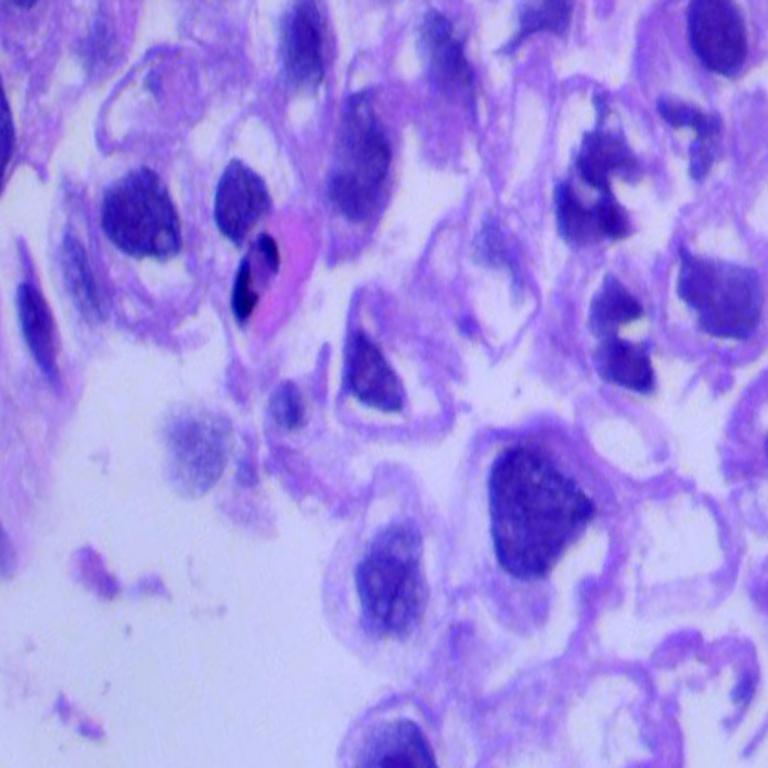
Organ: lung
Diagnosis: adenocarcinomas